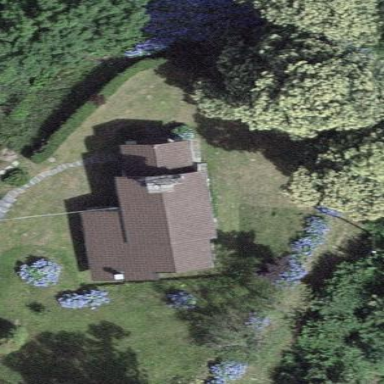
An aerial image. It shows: Chapel building.